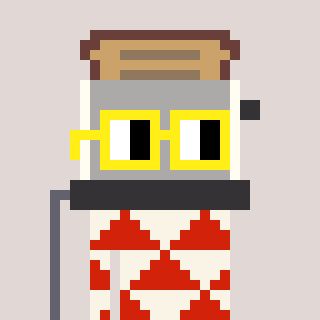
a pixel art character with square yellow glasses, a toaster-shaped head and a red-colored body on a warm background